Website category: phone
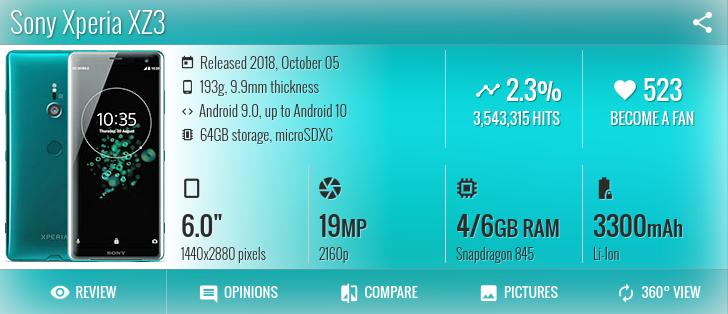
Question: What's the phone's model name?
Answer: Sony Xperia XZ3

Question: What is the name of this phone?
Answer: Sony Xperia XZ3

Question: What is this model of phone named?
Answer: Sony Xperia XZ3

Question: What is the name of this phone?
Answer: Sony Xperia XZ3

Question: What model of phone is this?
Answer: Sony Xperia XZ3

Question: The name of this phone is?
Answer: Sony Xperia XZ3

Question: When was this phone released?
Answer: Released 2018, October 05

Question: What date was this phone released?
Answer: Released 2018, October 05

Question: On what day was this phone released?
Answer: Released 2018, October 05

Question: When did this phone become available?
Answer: Released 2018, October 05

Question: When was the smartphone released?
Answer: Released 2018, October 05

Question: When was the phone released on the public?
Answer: Released 2018, October 05

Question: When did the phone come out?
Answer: Released 2018, October 05

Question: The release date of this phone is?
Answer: Released 2018, October 05

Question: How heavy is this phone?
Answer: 193g

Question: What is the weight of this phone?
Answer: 193g

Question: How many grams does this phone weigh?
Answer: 193g

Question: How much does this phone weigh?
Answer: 193g

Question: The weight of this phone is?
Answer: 193g

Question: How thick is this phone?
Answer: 9.9mm thickness

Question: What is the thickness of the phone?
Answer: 9.9mm thickness

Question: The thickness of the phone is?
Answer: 9.9mm thickness

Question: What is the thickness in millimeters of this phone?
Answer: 9.9mm thickness

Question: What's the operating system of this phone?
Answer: Android 9.0, up to Android 10

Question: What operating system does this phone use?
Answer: Android 9.0, up to Android 10

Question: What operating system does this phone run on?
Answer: Android 9.0, up to Android 10

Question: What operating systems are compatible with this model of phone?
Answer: Android 9.0, up to Android 10

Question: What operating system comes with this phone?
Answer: Android 9.0, up to Android 10

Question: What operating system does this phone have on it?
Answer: Android 9.0, up to Android 10

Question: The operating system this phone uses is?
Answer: Android 9.0, up to Android 10

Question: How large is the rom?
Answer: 64GB storage

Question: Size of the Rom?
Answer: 64GB storage

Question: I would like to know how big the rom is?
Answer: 64GB storage

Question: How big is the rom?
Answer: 64GB storage

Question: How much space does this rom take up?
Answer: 64GB storage

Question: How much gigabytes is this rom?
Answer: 64GB storage

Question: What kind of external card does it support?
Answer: microSDXC

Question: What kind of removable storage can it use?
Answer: microSDXC

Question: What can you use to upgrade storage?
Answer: microSDXC

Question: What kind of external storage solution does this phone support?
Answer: microSDXC

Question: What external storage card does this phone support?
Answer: microSDXC

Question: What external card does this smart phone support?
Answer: microSDXC

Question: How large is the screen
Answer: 6.0"

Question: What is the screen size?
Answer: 6.0"

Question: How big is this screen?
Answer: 6.0"

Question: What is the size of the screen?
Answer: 6.0"

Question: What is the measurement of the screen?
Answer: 6.0"

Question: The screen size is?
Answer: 6.0"

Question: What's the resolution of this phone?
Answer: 1440x2880 pixels

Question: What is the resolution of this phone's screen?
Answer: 1440x2880 pixels

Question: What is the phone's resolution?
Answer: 1440x2880 pixels

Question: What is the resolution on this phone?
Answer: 1440x2880 pixels

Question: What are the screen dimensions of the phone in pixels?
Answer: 1440x2880 pixels

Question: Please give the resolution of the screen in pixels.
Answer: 1440x2880 pixels

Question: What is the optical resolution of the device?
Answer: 1440x2880 pixels

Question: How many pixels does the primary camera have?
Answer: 19 MP

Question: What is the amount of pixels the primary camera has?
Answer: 19 MP

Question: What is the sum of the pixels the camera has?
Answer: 19 MP

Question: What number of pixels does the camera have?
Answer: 19 MP

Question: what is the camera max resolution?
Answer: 19 MP

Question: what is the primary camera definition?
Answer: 19 MP

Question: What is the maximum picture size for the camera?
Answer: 19 MP

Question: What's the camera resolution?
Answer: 2160p

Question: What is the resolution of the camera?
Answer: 2160p